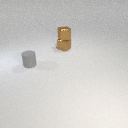
small brown metal cube above small brown metal cube